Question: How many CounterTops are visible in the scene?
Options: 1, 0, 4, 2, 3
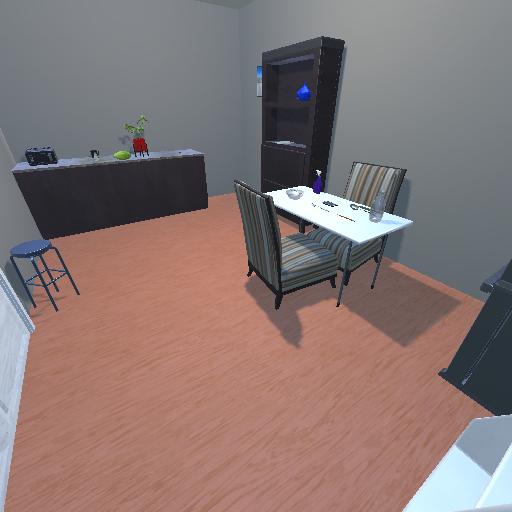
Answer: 1